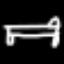
Label: bed